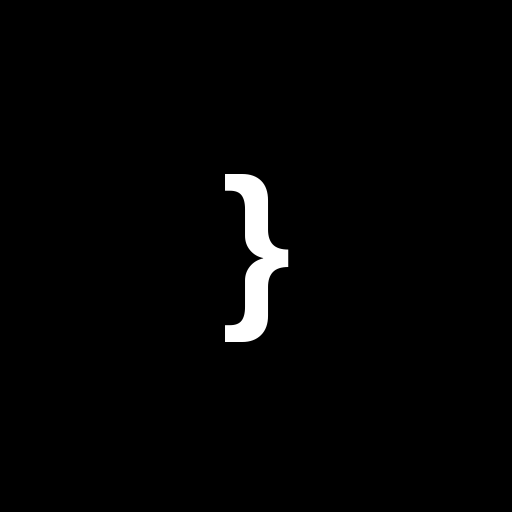
Character: }
Unicode: U+007D (RIGHT CURLY BRACKET)